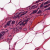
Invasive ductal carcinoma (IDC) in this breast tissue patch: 0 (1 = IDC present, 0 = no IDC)